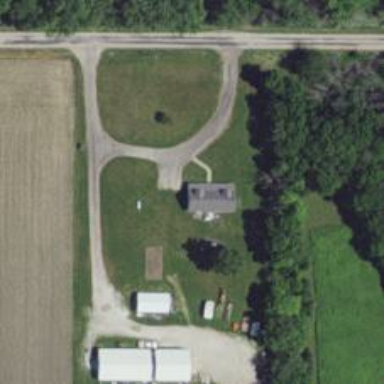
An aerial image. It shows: Driveway leading to service road.